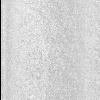
Atmospheric dust classification: dusty